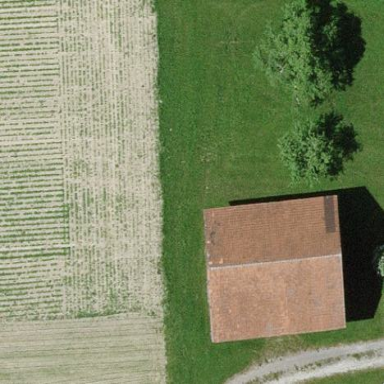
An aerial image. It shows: Rural barn.